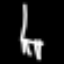
Label: chair